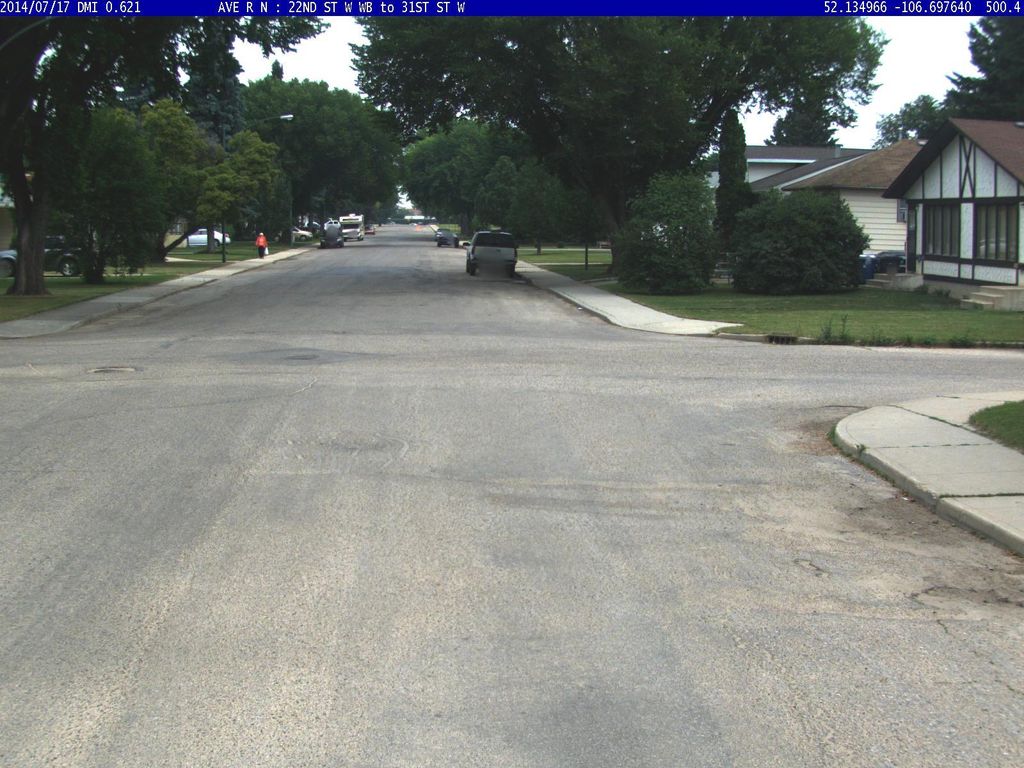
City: saskatoon